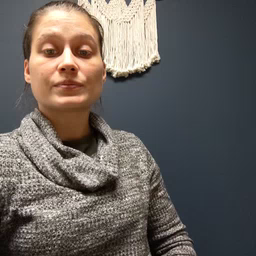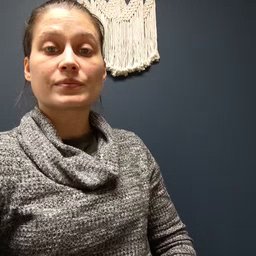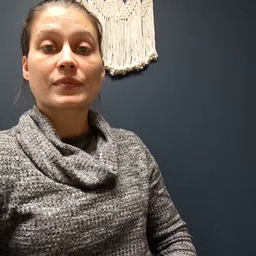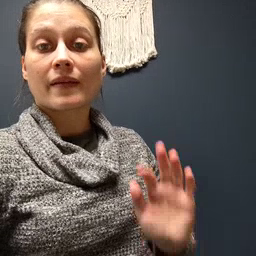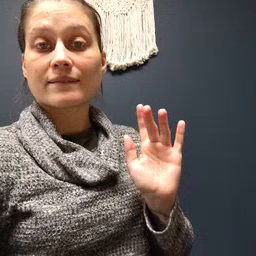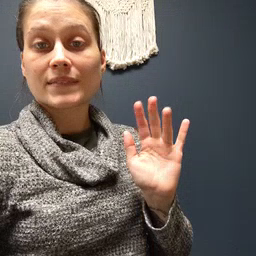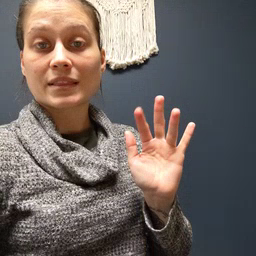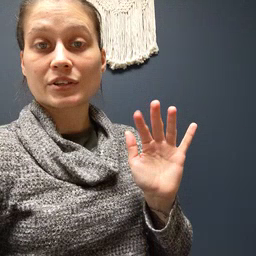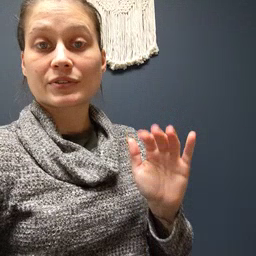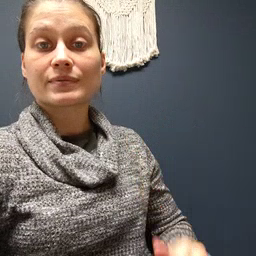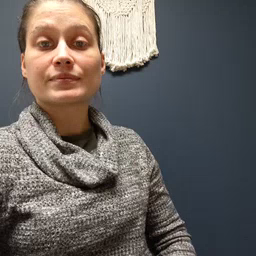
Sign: finger